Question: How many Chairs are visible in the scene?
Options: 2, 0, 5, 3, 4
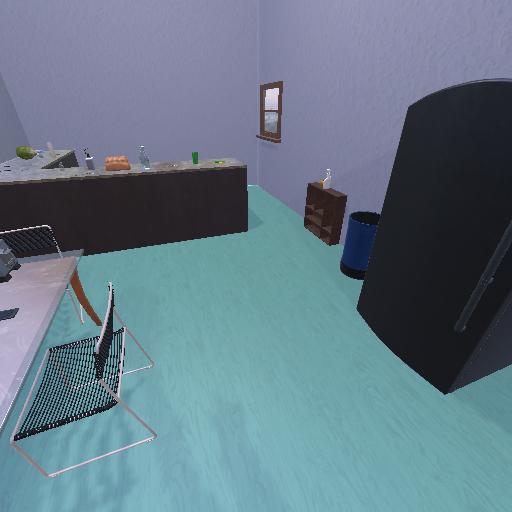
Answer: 2